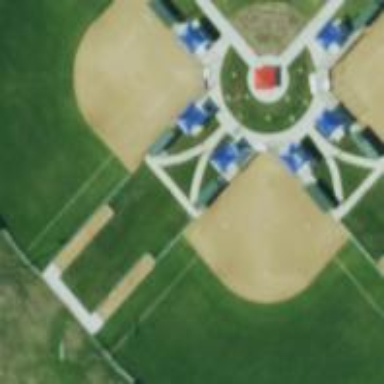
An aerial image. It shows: Softball pitch for leisure land activities.